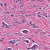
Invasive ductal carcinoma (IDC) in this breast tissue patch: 0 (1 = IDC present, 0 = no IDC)